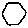
Label: hexagon